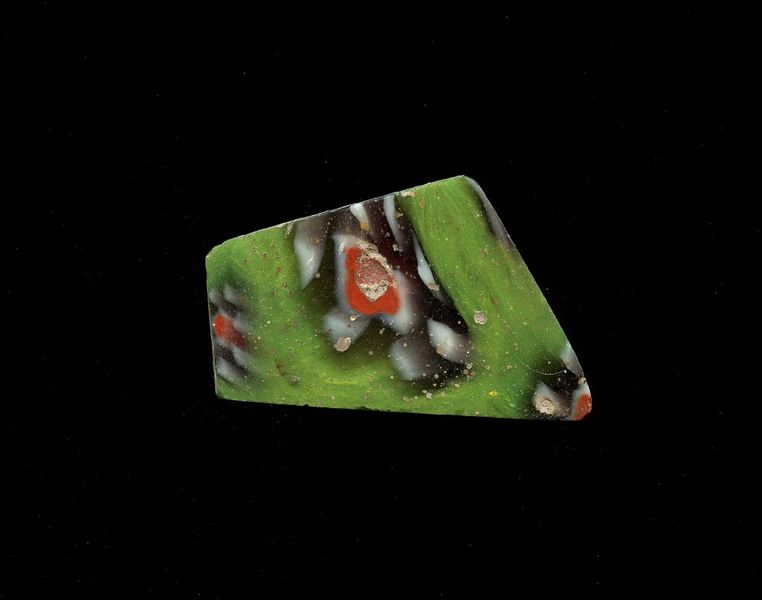
Titel: Mosaikglasfragment
Standort: Hamburg
Institution: Museum für Kunst und Gewerbe Hamburg
Schlagwörter: glas, antike, technik, mosaik, wandschmuck, kaiserzeit, blumenornamente, bodenbeläge, frühe kaiserzeit, prinzipat, römische, millefiori, mittlere, späte